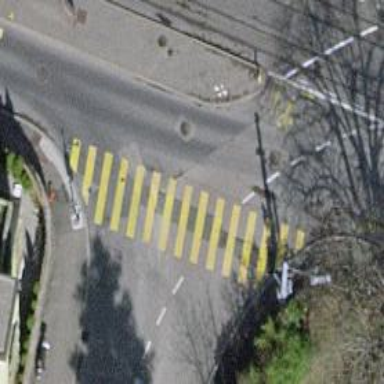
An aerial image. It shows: Road with traffic signals.